Question: I just upgraded to Yosemite and Xcode 6.3.1. Now, when I run my iPhone app in the simulator (set for iPhone 5S), it looks like this on my 24" screen:

It appeared about half this size in 6.1.1. Now, I actually have to scroll to see the whole simulator.
I've looked around on SO and Google, but am maybe using the wrong keywords. Anybody have any ideas why it has ballooned up like this?
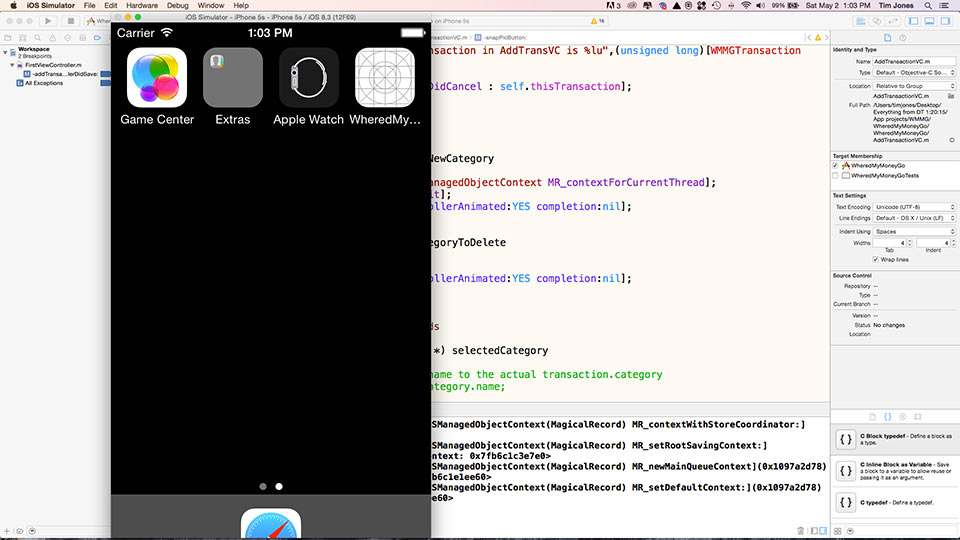
Answer: In iOS Simulator, Window > Scale and select the scaling that you want.
Alternatively you can use command 1-5 to adjust the size.